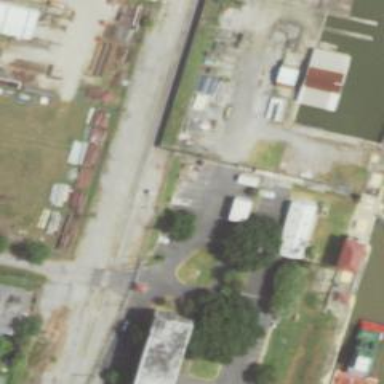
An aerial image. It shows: Lock gate on waterway.